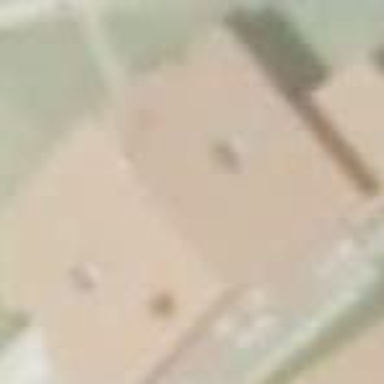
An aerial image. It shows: Simple house.